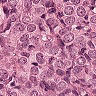
Metastatic tissue present: yes